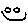
Label: smiley face